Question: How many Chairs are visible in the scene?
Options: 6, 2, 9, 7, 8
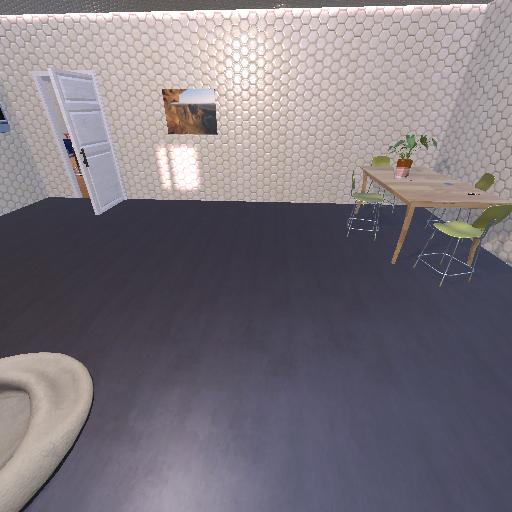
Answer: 6